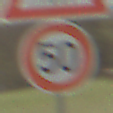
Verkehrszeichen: Geschwindigkeit50
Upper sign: ReiterRechts
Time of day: MorningAfternoon
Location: Outdoor (Suburban)
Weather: Overcast
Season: NotSpecified
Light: Natural